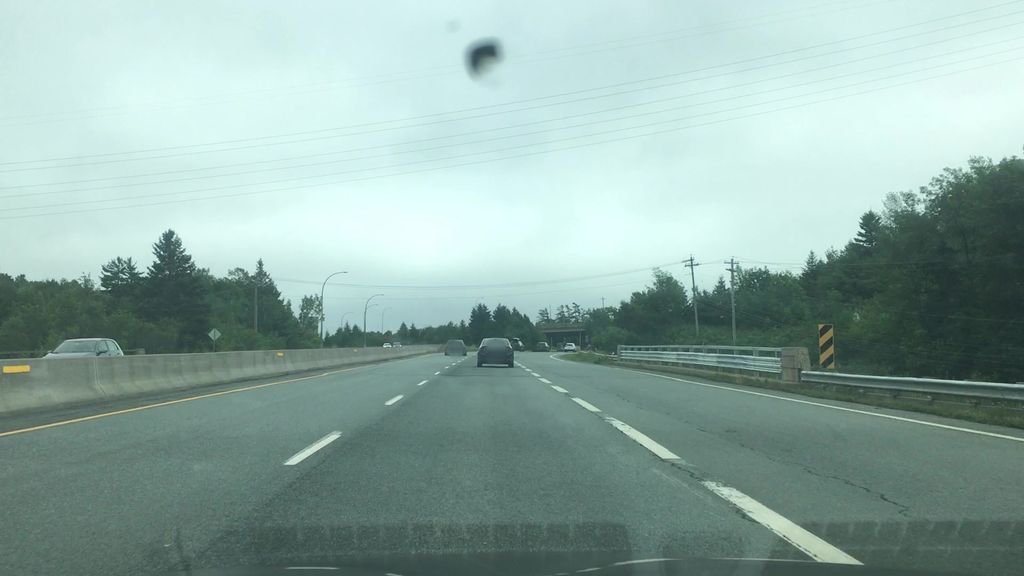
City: halifax